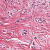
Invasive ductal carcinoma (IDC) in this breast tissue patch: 1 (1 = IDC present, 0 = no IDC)